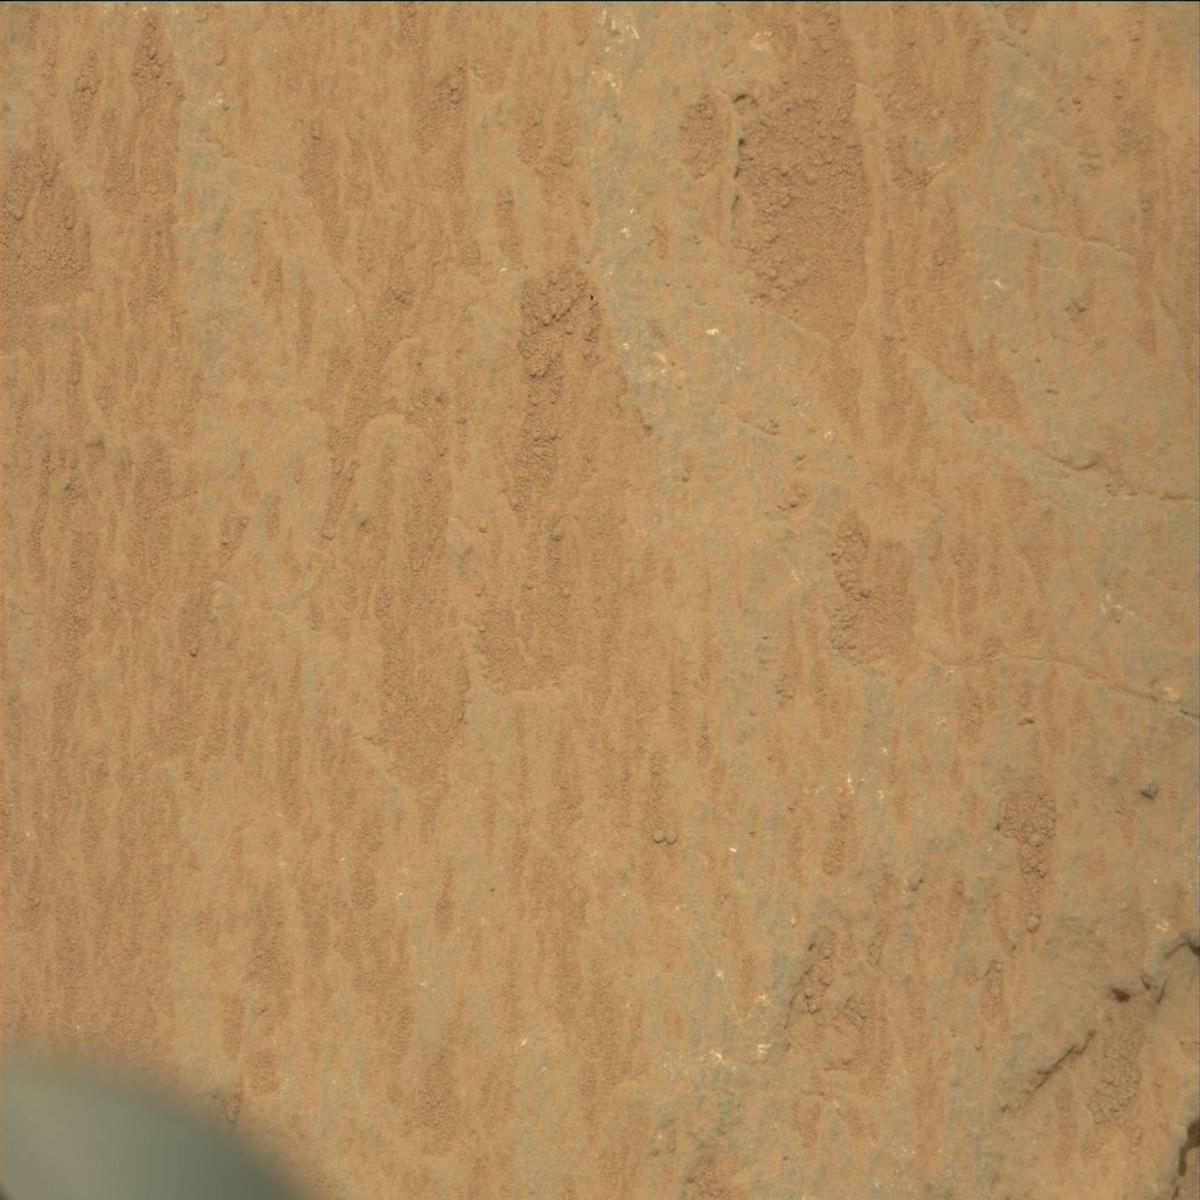
Terrain classes present: Bedrock, Rover, Sand / Soil